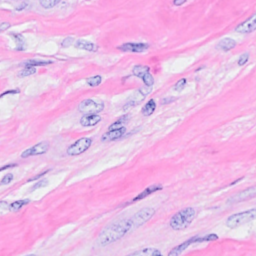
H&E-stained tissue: Breast